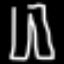
Label: pants